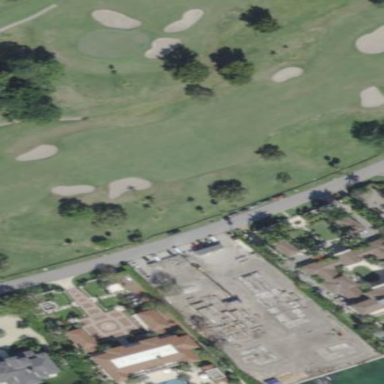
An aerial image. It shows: Grassy area designated as golf fairway.